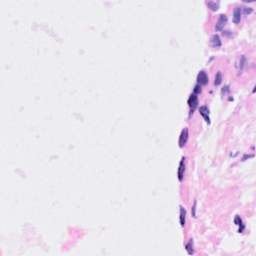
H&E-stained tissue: Breast